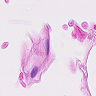
Metastatic tissue present: no